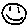
Label: smiley face